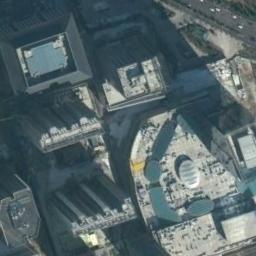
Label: commercial_area